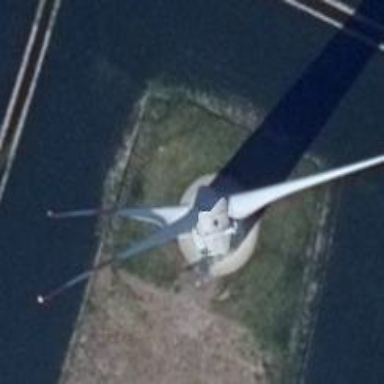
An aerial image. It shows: Wind generator powered by horizontal axis wind turbine.